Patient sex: M
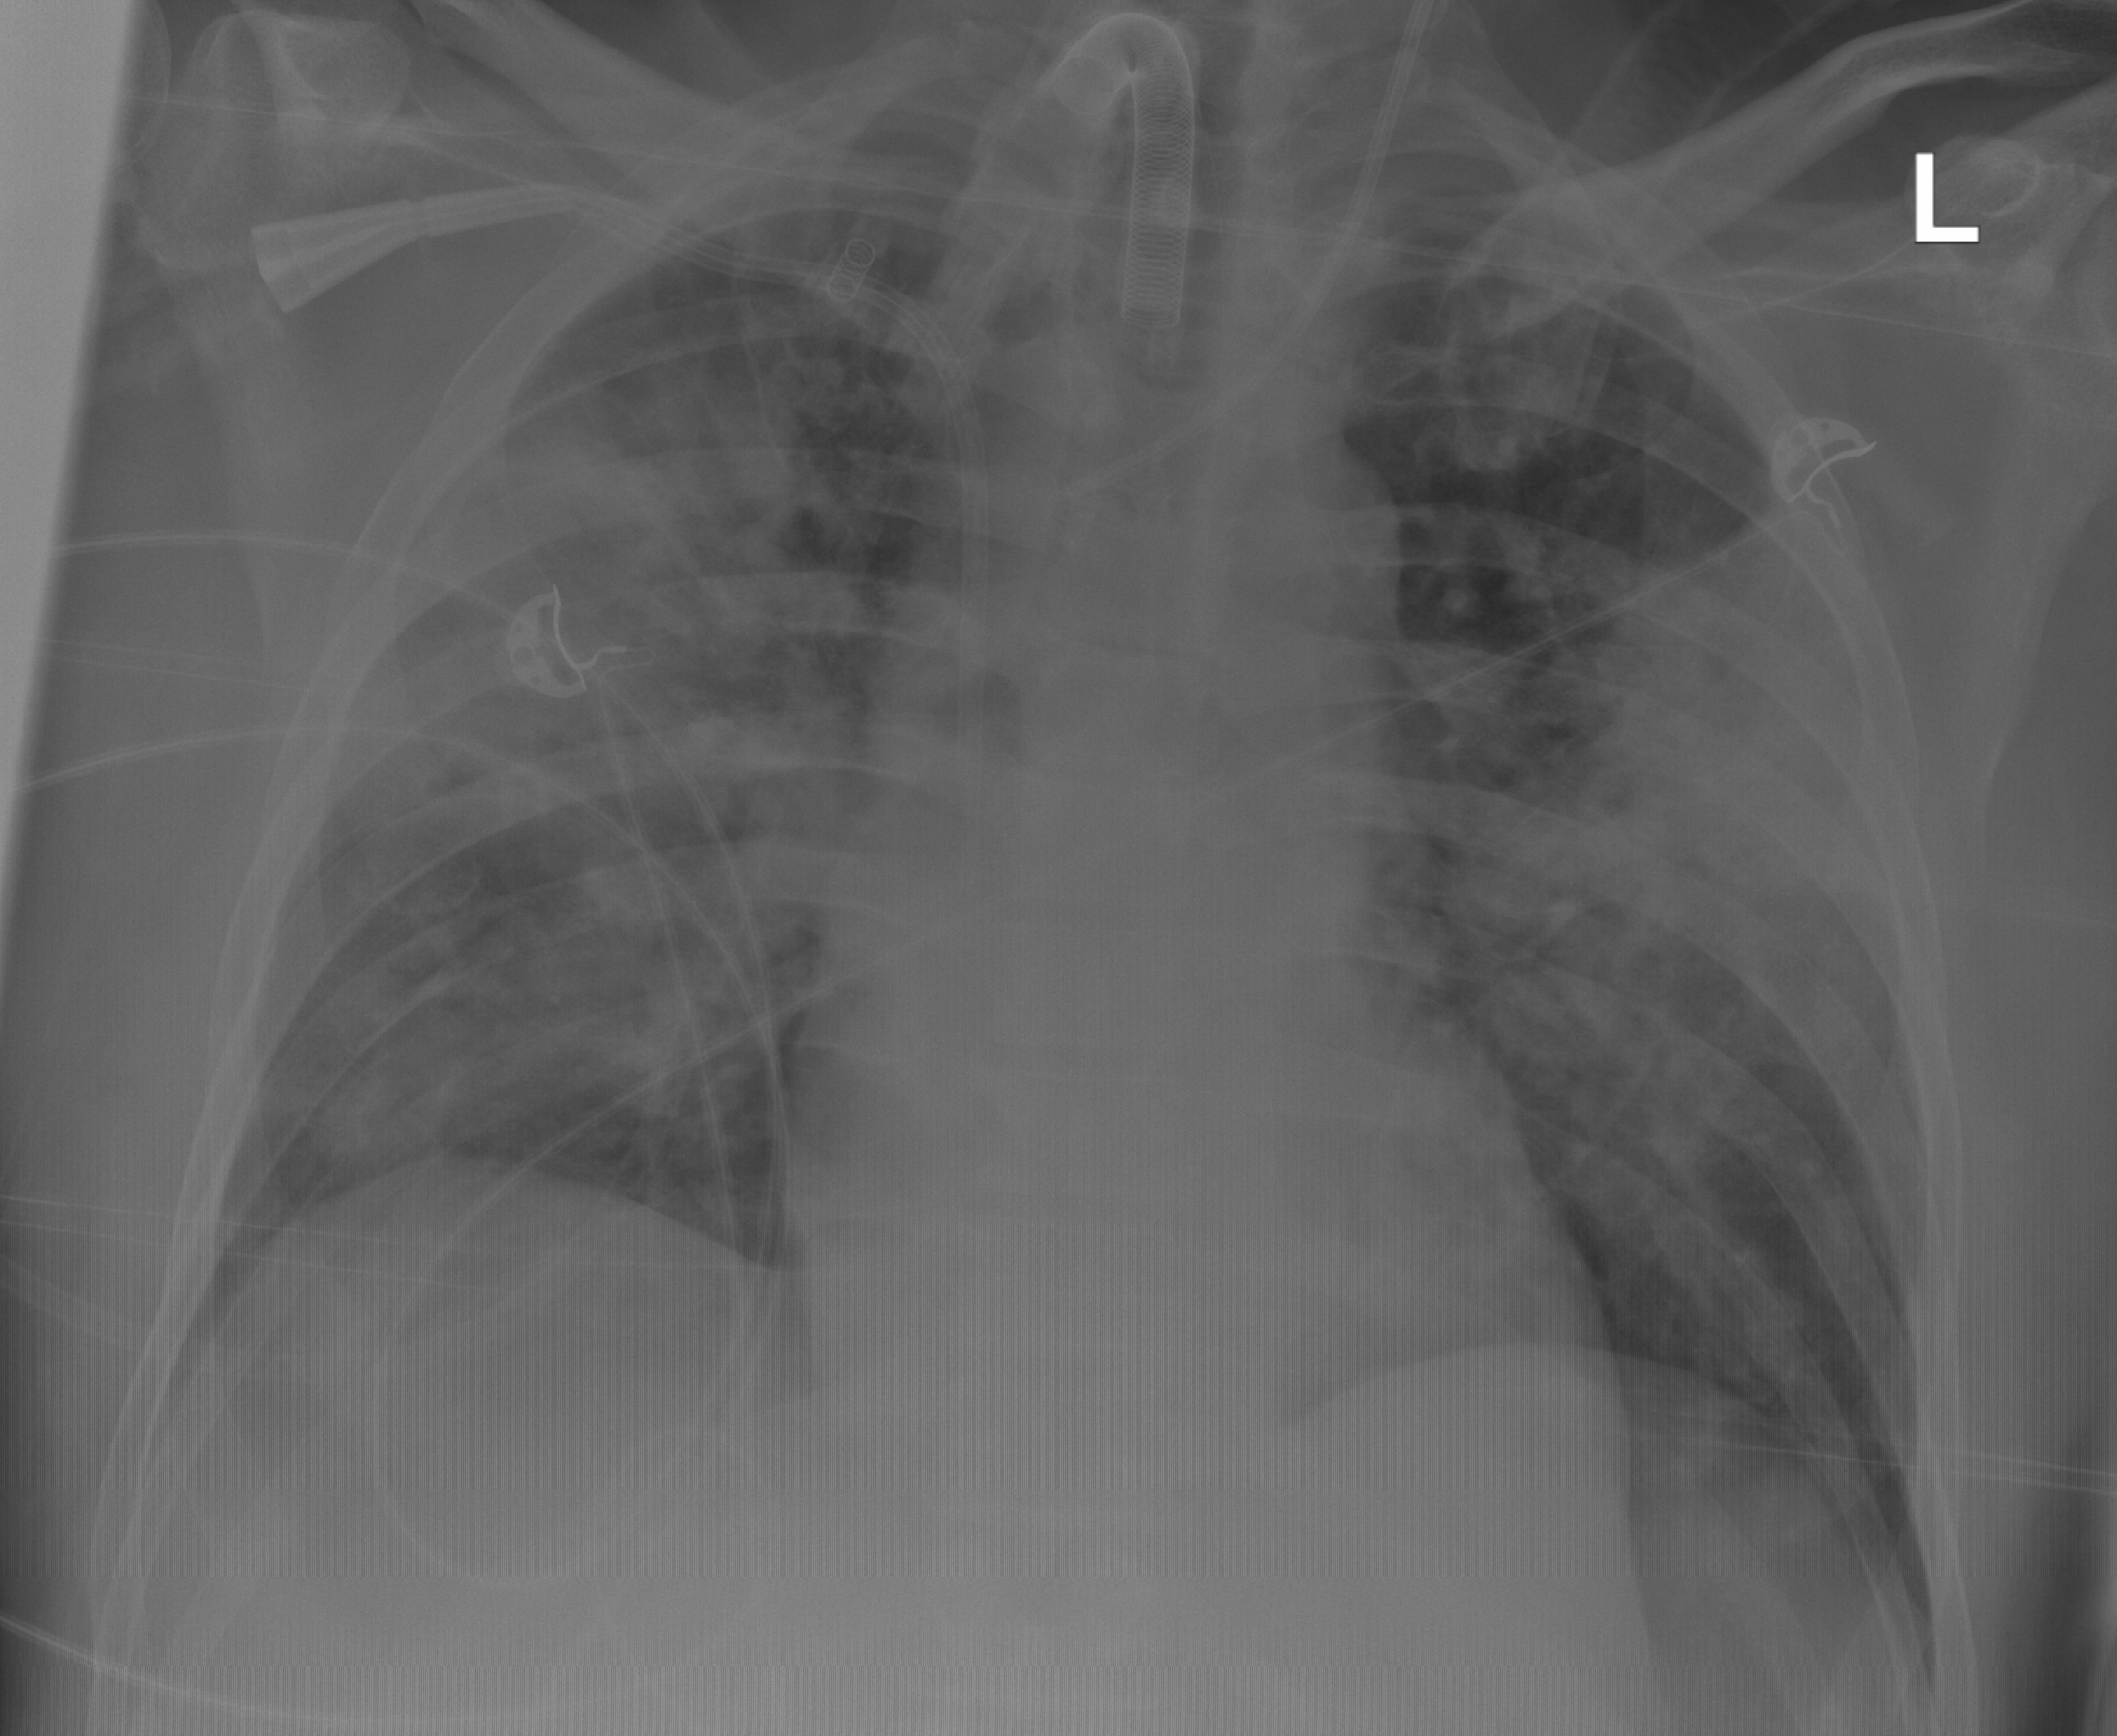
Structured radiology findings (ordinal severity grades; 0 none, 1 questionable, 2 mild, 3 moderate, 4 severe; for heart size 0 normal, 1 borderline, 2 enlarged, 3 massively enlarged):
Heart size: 0
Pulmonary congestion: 0
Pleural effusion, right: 0
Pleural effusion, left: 0
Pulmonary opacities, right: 3
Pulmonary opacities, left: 3
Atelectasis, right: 3
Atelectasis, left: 3